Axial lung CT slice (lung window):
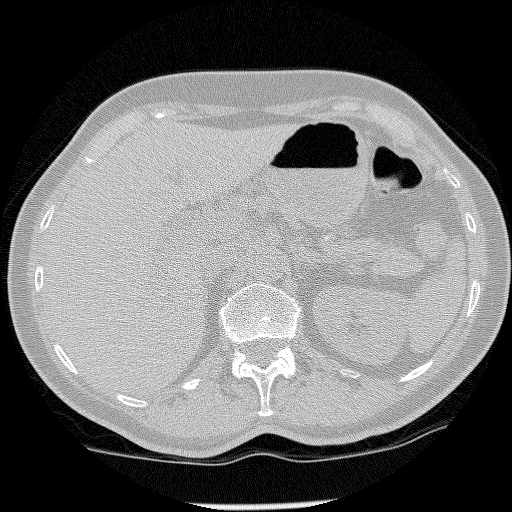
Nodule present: no